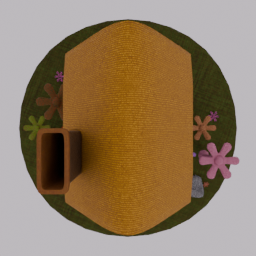
Label: architecture